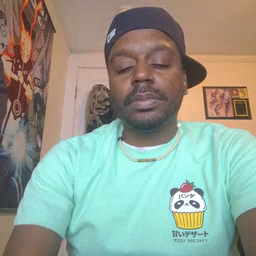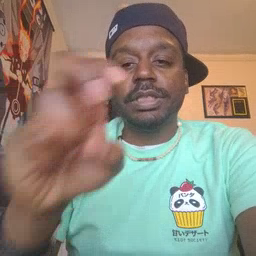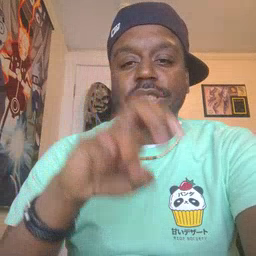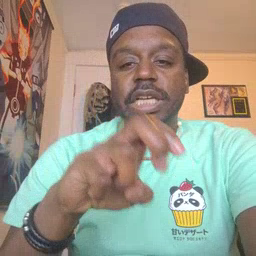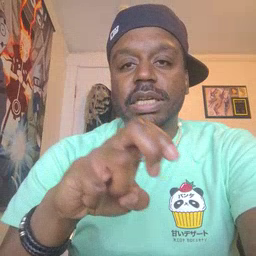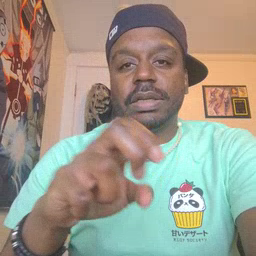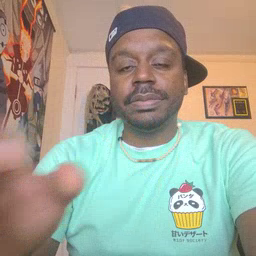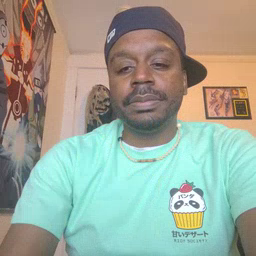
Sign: chair